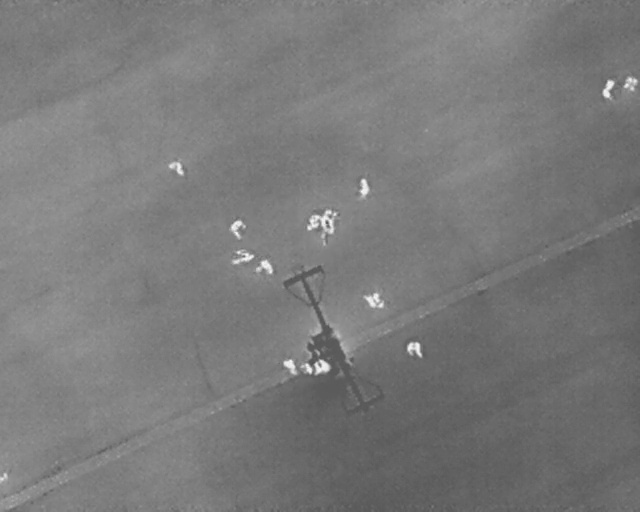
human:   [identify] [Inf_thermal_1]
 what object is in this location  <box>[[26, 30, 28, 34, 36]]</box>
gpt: <ref>1 medium person at the left</ref>

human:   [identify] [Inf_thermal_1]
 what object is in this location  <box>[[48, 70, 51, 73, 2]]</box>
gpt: <ref>1 medium person at the bottom</ref>

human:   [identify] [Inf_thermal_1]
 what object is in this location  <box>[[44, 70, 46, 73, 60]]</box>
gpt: <ref>1 small person at the bottom</ref>